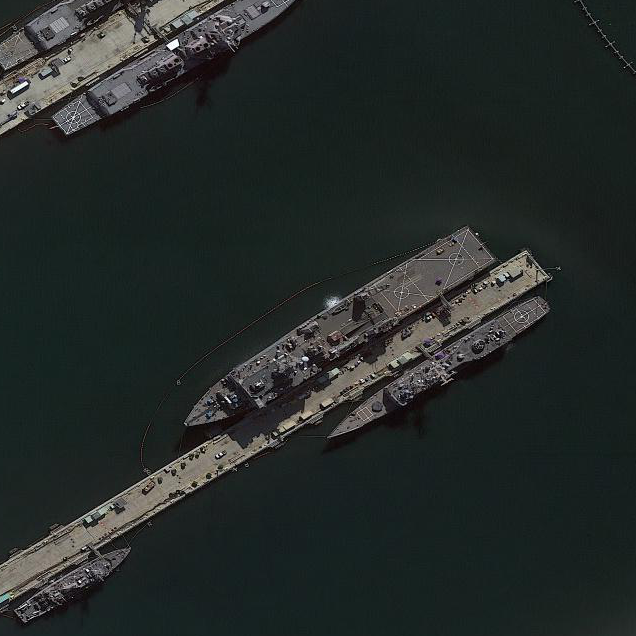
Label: Whitby_Island-class_dock_landing_ship